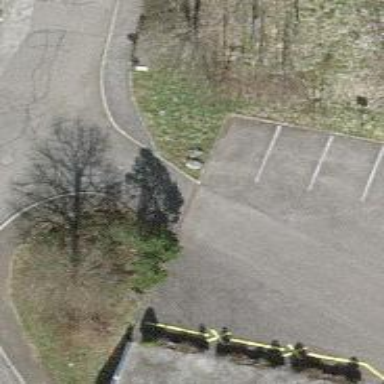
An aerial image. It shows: Paved driveway road for service purposes.